Question: I've been swamped with wxWidgets for weeks now. However, I need some help:
When dynamically linking a Unicode, Release, Non-monolithic version of wxWidgets 3.0.0, how do I link the following libraries?
Compiler: TDM-GCC-64
IDE: Code::Blocks 13.12
<URL>

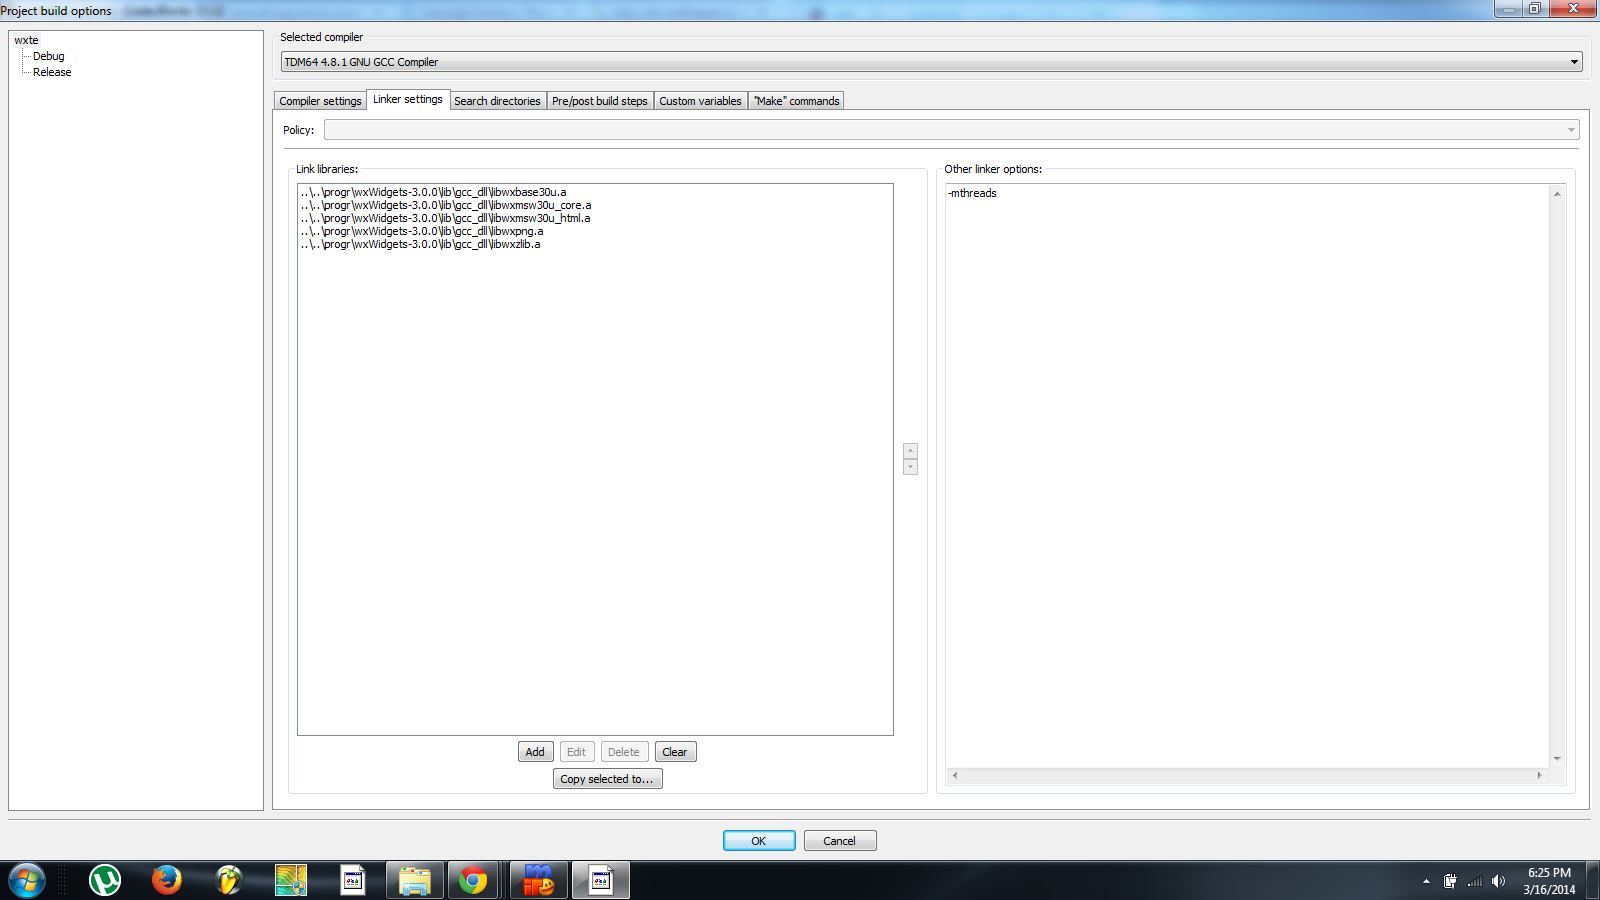
Answer: If you're using DLLs, make sure you define 'WXUSINGDLL' in your project options (i.e. the compiler is ran with '-D WXUSINGDLL' flag).